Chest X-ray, PA view. Patient: 61 years old, sex M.
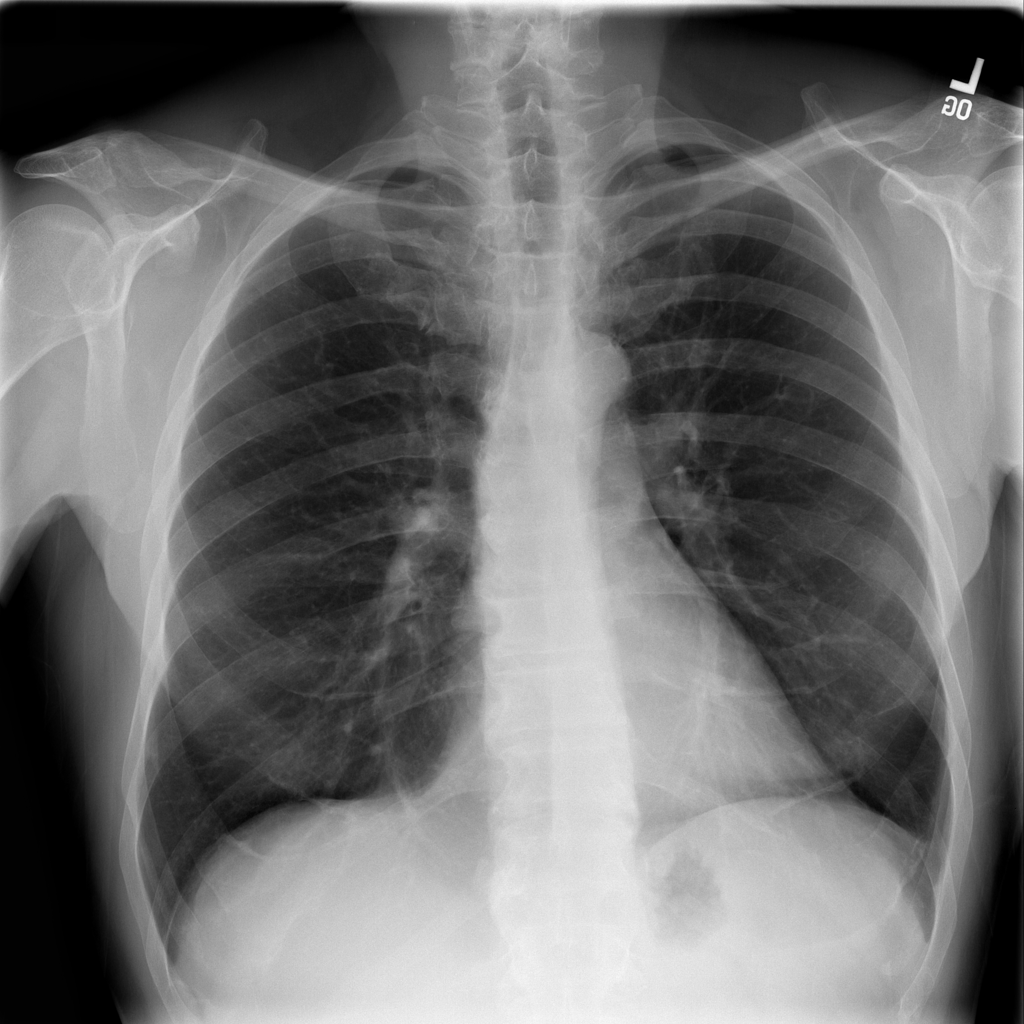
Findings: Fibrosis